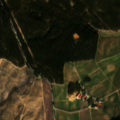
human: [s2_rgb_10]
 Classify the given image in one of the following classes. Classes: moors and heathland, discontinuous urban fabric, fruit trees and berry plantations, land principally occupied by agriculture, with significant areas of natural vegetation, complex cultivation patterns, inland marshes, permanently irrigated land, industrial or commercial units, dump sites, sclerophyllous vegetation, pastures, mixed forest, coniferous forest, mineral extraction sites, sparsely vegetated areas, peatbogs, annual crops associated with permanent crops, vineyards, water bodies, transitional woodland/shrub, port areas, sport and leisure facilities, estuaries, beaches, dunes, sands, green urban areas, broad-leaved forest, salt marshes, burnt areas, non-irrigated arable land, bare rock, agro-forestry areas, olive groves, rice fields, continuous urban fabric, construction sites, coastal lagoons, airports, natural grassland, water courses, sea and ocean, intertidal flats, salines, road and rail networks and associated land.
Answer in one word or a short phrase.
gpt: vineyards, broad-leaved forest, transitional woodland/shrub